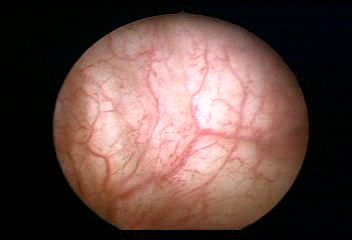
Modality: WLC
Class: Normal mucosa
Bladder cancer association: No